Interaction volume radius: 5 \u00c5
Interaction volume height: 20 \u00c5
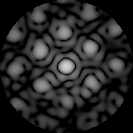
Disorder parameter: 0.3812